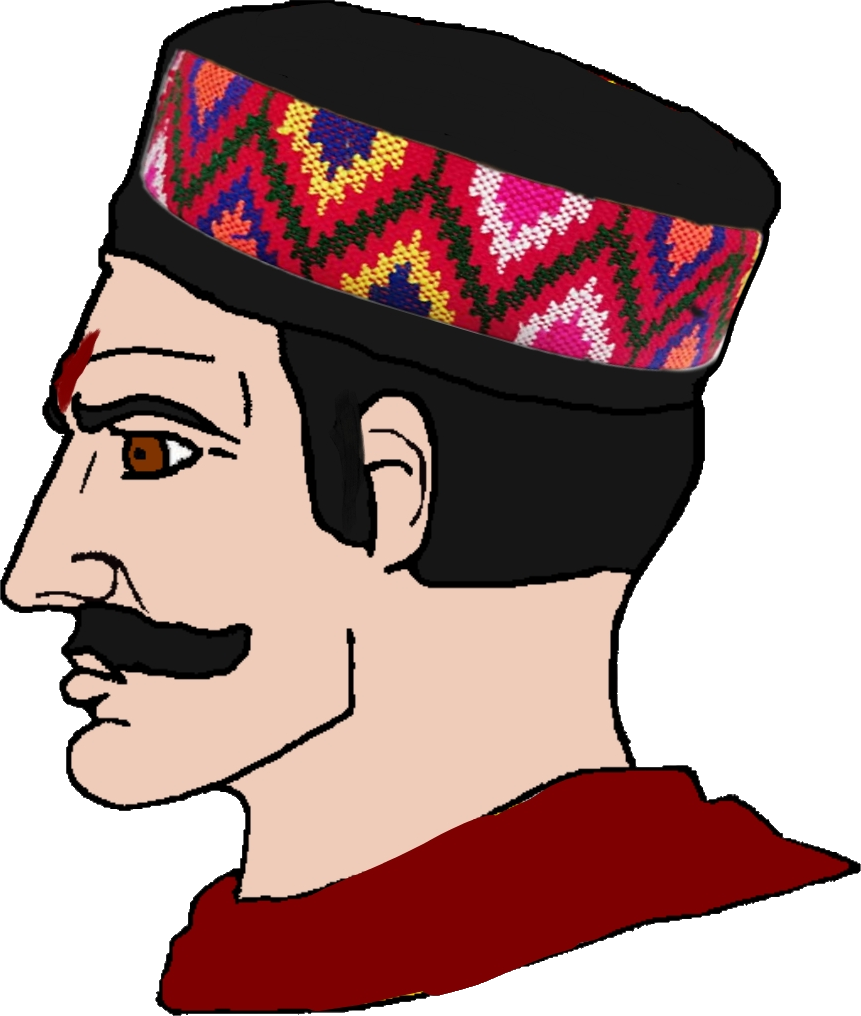
Label: 4_Yes_Chad